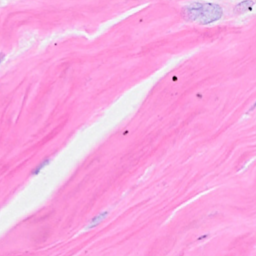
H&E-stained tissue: Breast